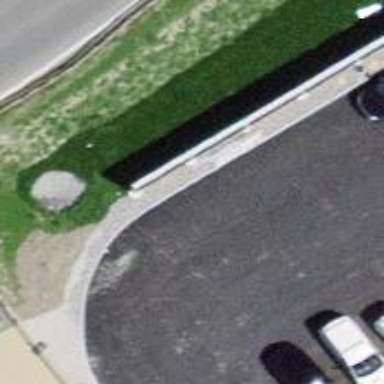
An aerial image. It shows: Wall barrier.